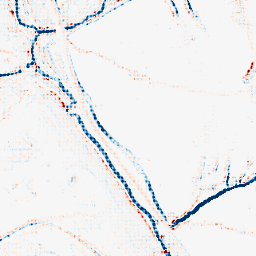
Category: morphological
Decomposition family: morphological_rect
Decomposition parameters: operation: average
width: 5
height: 5
Upsampling method: sinc_blackman
Upsampling parameters: scale: 8
kernel_size: 8
Upsampling scale: 8